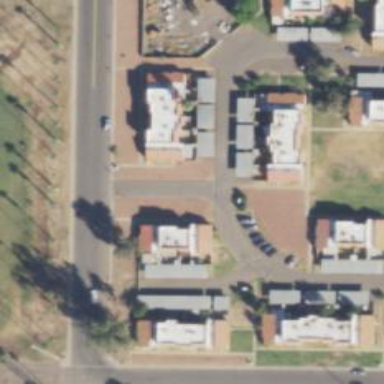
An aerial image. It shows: Living street.